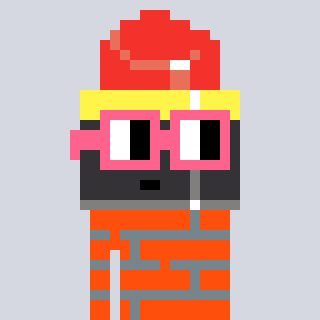
a pixel art character with square pink glasses, a lipstick-shaped head and a orange-colored body on a cool background